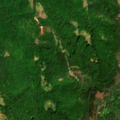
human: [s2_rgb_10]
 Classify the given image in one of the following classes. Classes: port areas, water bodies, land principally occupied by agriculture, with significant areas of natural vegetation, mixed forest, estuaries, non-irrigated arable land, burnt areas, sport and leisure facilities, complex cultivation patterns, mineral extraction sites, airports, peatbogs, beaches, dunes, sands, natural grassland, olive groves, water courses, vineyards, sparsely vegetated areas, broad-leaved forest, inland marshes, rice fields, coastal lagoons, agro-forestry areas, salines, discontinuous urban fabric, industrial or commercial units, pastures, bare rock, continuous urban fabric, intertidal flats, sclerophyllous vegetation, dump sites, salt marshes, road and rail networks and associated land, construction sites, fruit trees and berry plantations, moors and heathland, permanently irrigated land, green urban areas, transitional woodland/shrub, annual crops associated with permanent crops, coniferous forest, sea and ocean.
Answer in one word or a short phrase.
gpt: land principally occupied by agriculture, with significant areas of natural vegetation, broad-leaved forest, coniferous forest, transitional woodland/shrub